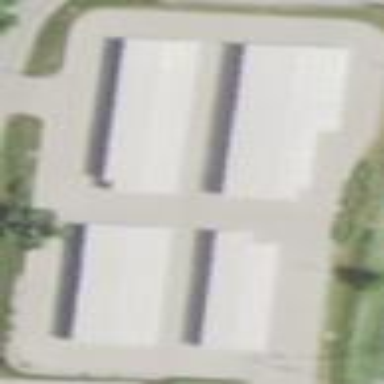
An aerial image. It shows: Storage rental shop.